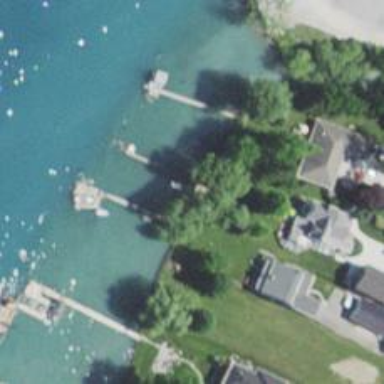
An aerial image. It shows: Pier with mooring facilities.